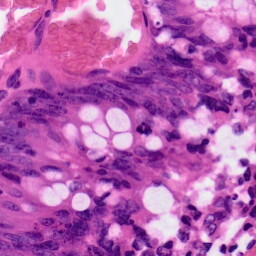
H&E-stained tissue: Colon